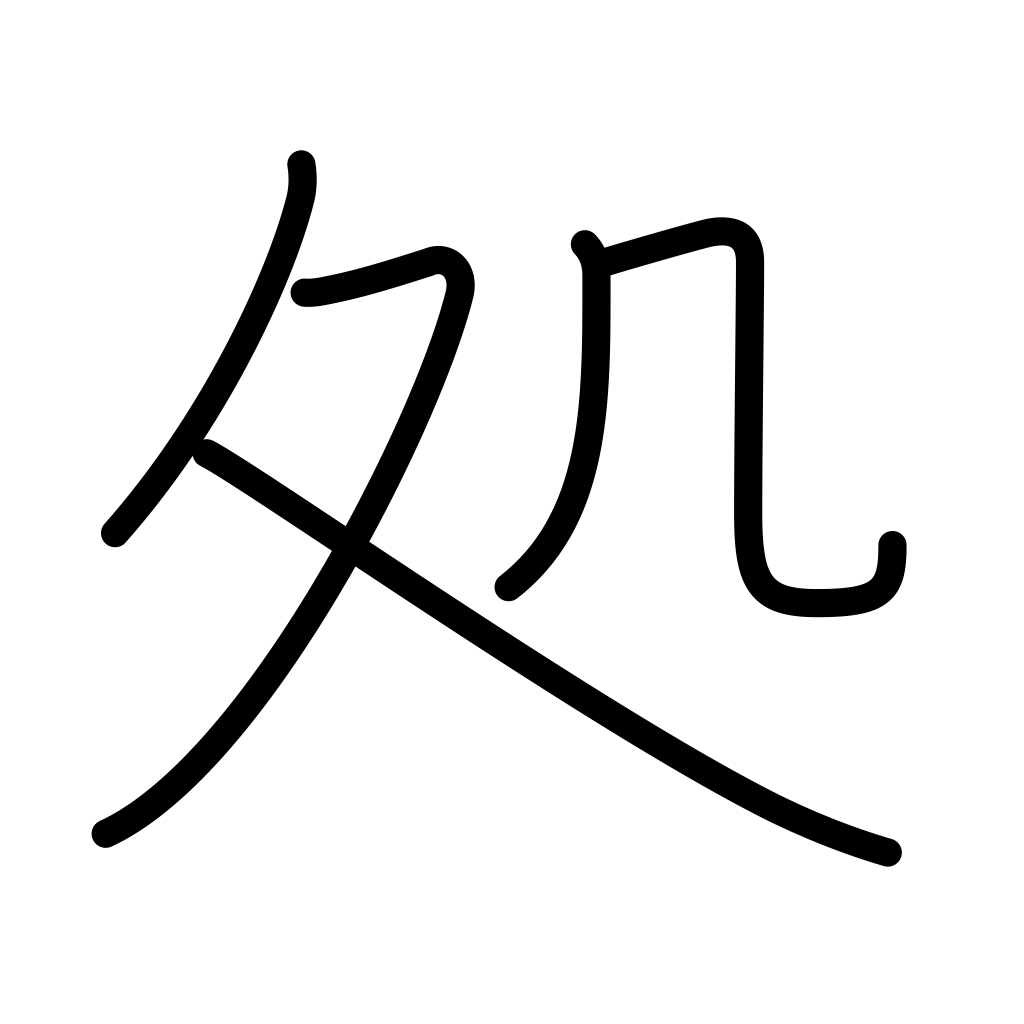
Meaning: dispose, manage, deal with, sentence, condemn, act, behave, place